Aerial crown-view tile of a tropical tree (Barro Colorado Island, Panama), acquired 20240611:
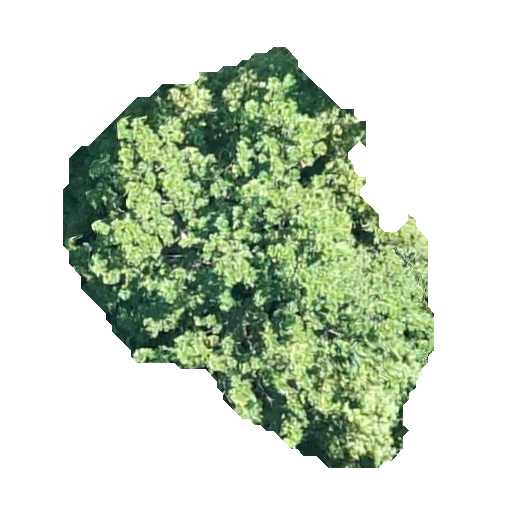
Species: Simarouba amara
GBIF accepted scientific name: Simarouba amara
Crown area: 158.215 m²